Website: bh-photo
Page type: customer-info-address
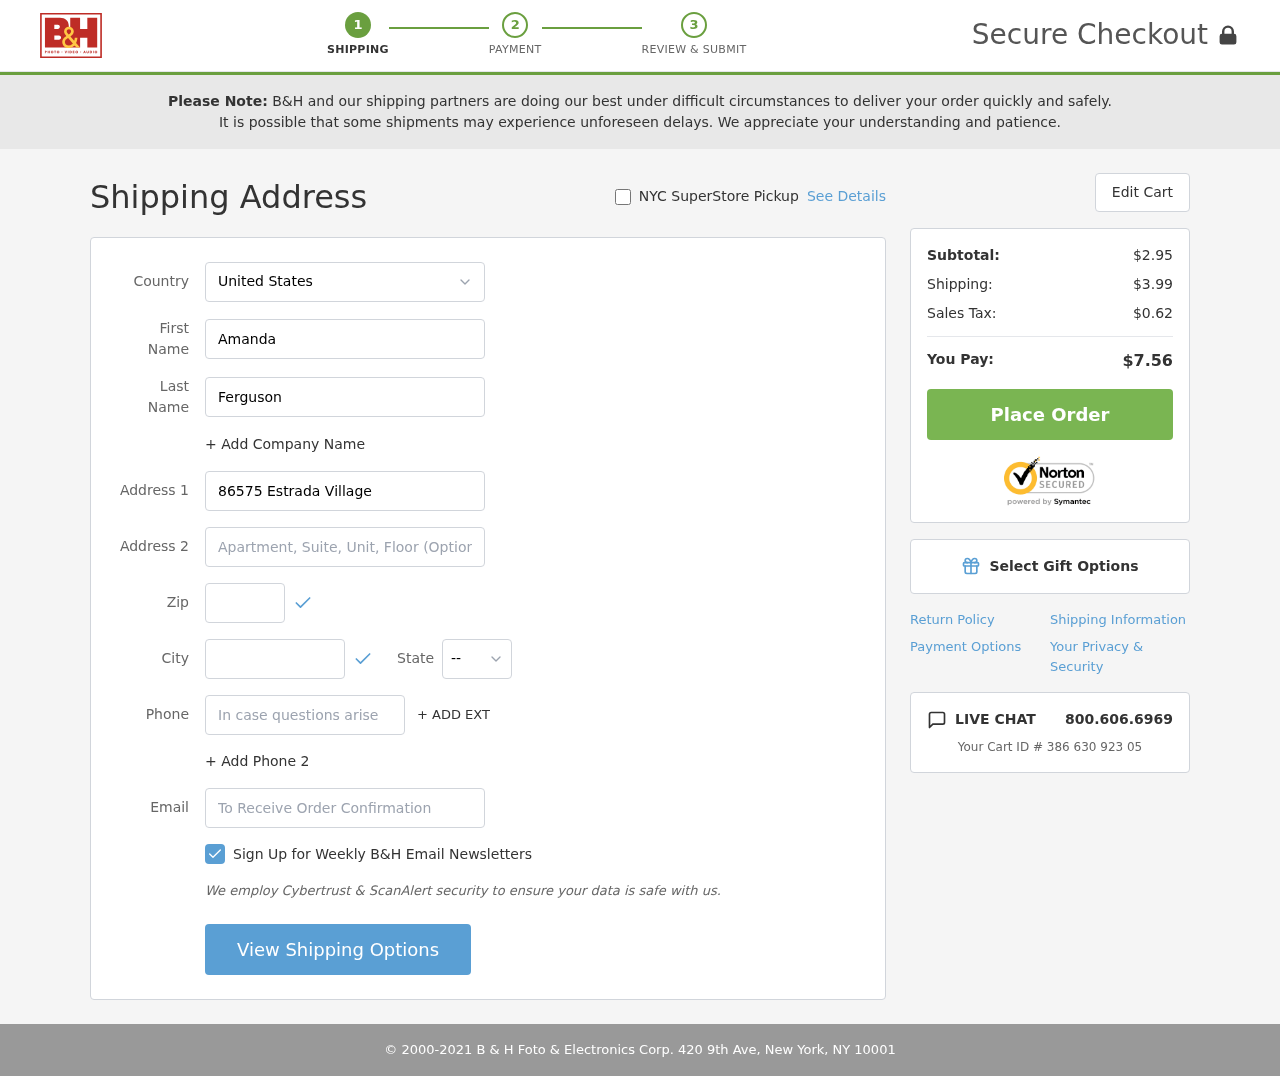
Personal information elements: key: PII_CITY
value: Port Michaelaland
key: PII_COUNTRY
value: United States
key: PII_EMAIL
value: aferguson@yahoo.com
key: PII_FIRSTNAME
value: Amanda
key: PII_LASTNAME
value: Ferguson
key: PII_PHONE
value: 5049219792
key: PII_POSTCODE
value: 26417
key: PII_STATE_ABBR
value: OR
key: PII_STREET
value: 86575 Estrada Village
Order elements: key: ORDER_SUBTOTAL
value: $2.95
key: ORDER_SHIPPING_COST
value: $3.99
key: ORDER_TAX
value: $0.62
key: ORDER_TOTAL
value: $7.56
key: ORDER_ID
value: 386 630 923 05